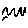
Label: zigzag